Field crop: maize
Growth stage: 2
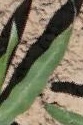
Species: maize